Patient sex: M
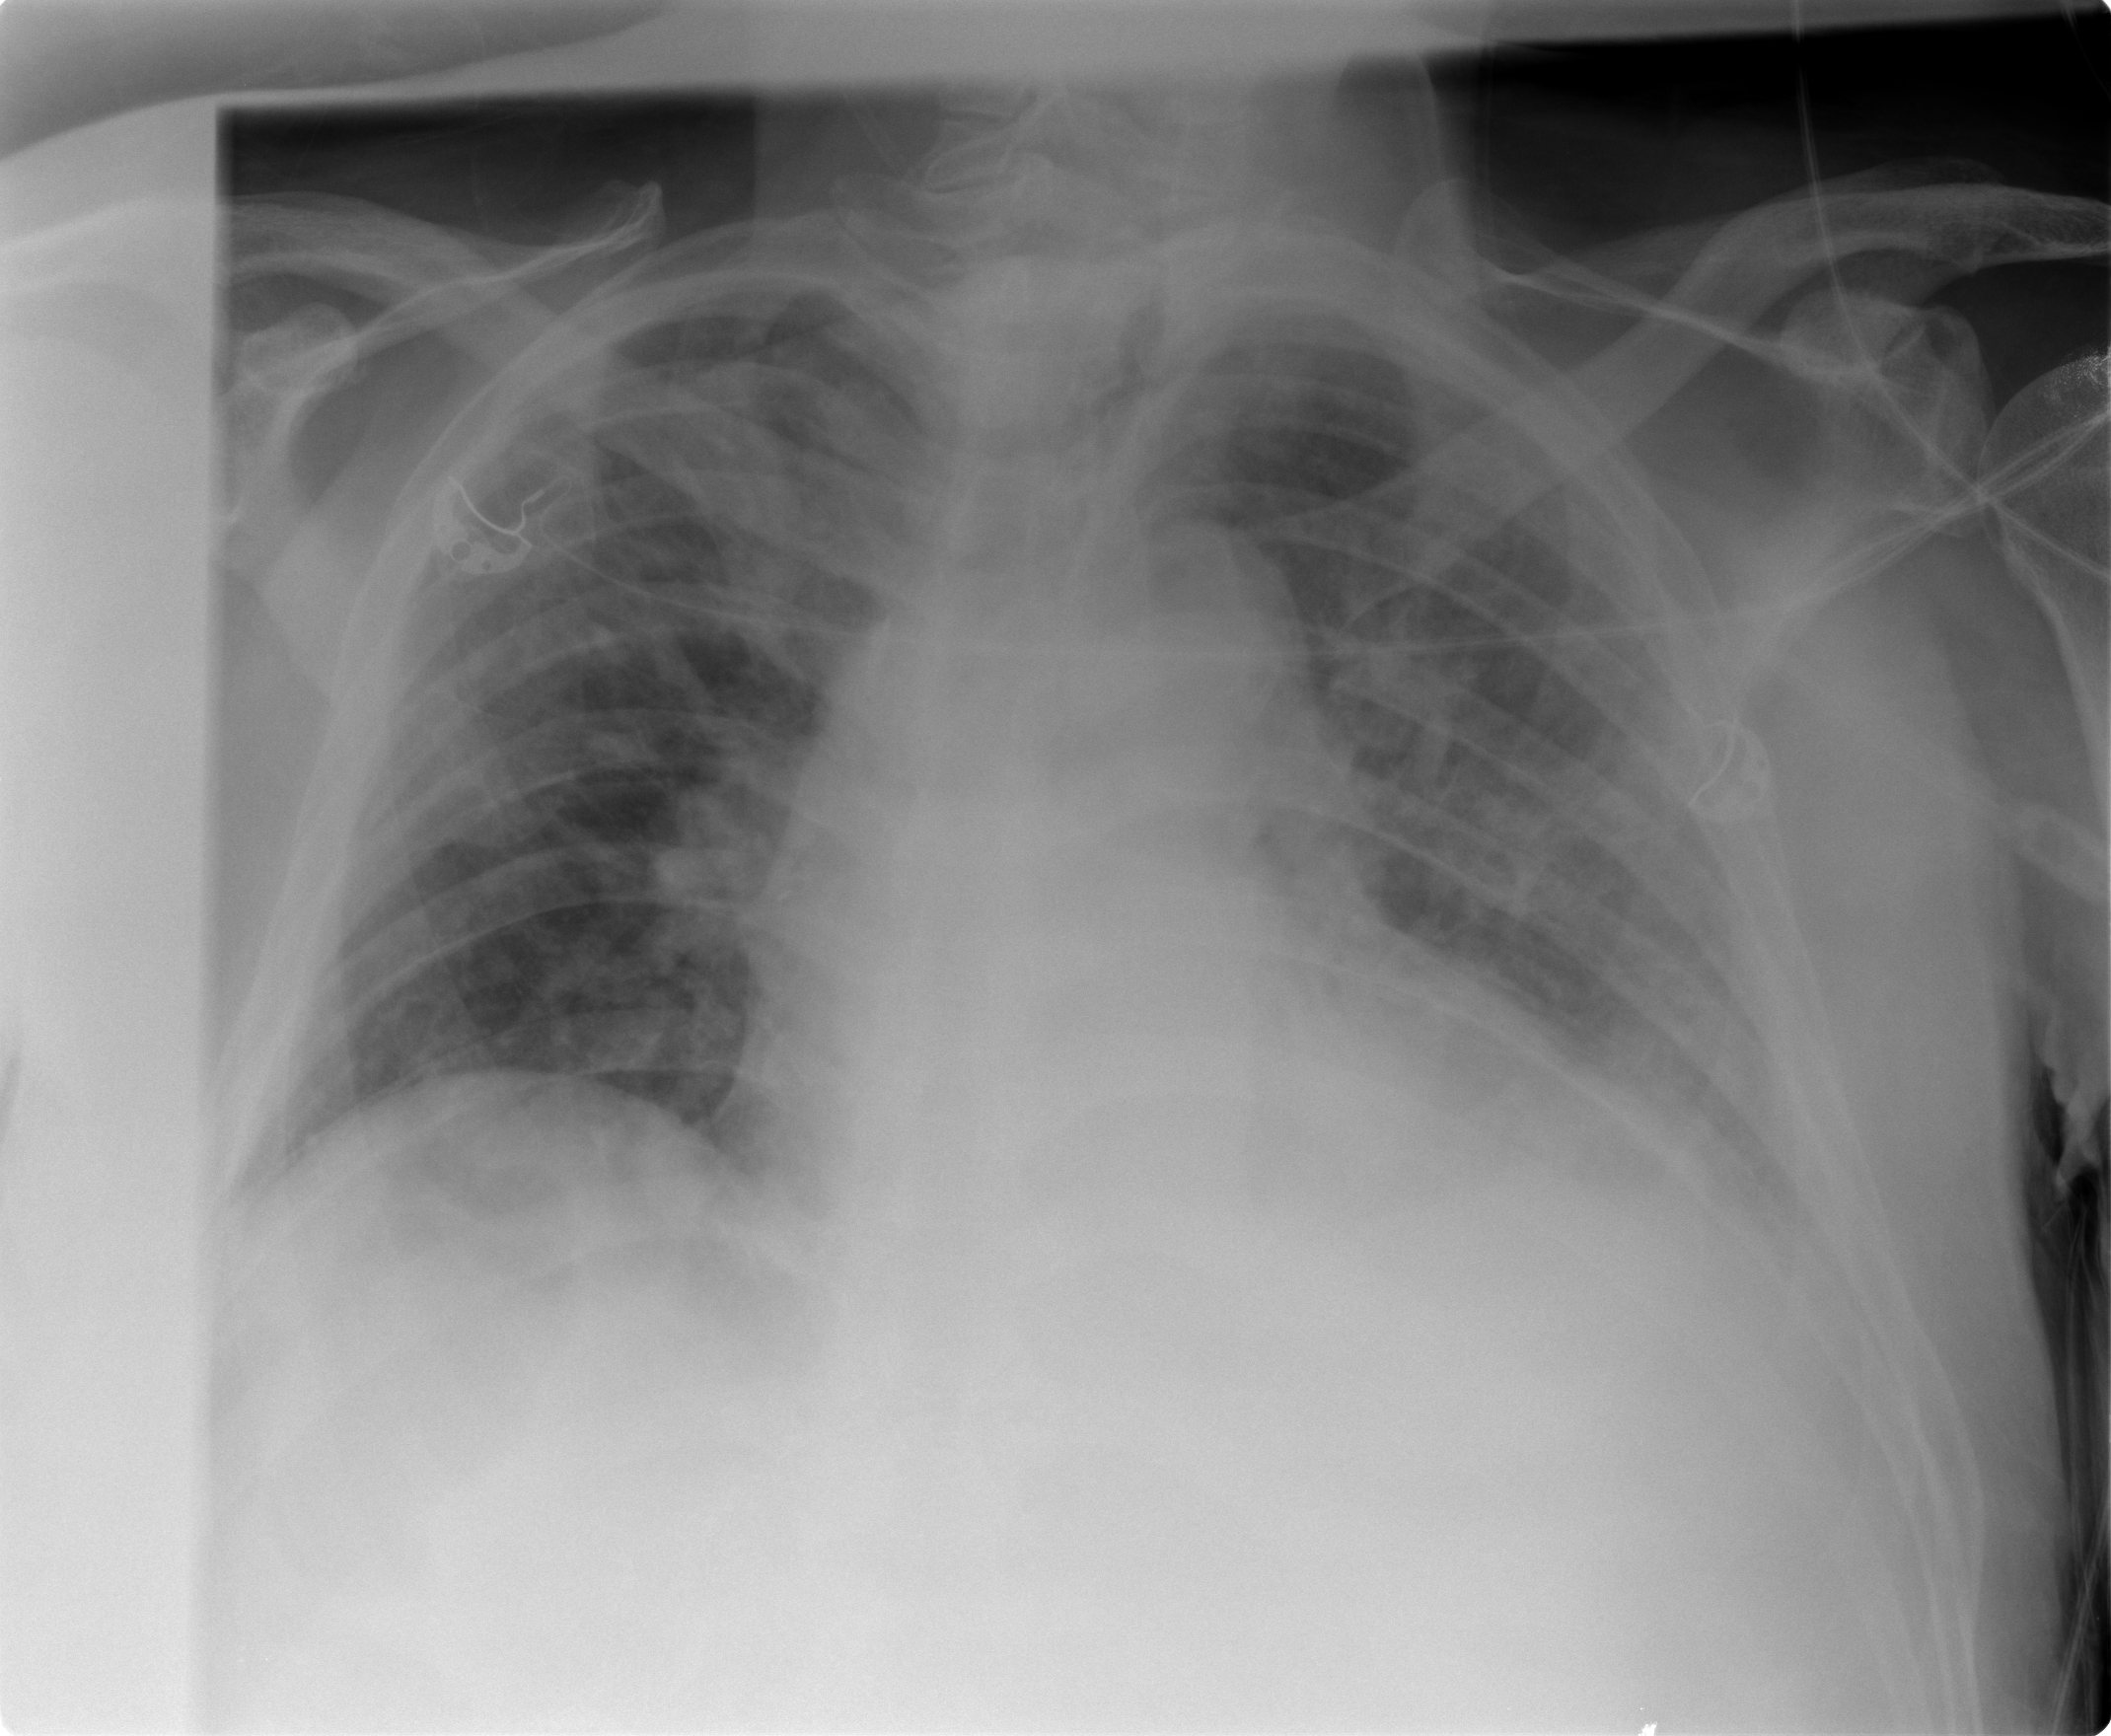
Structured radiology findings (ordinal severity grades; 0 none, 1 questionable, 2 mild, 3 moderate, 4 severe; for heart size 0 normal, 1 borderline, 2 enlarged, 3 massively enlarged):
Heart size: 2
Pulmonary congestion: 3
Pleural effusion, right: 2
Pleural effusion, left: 2
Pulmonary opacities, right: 2
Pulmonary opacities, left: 2
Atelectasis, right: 3
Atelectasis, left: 3